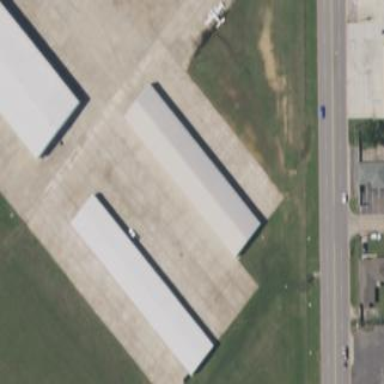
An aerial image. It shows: Building designed as airport hangar.